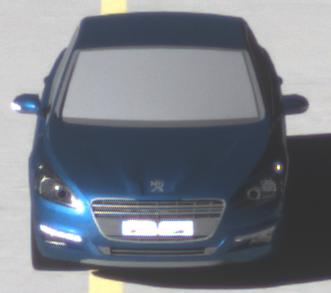
Make: Peugeot
Model: 508 120 VTi
Detailed model: 508 (I) Limousine
Model produced from: 2011/03
Model produced until: 2014/05
Doors: 4
Color: blue
Road condition: wet road
Daytime: morning or afternoon
Contrast: high contrast